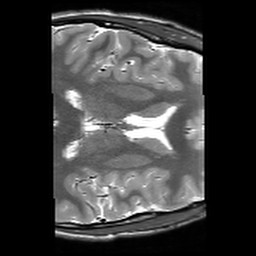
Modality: T2w
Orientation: axial
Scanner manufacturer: siemens
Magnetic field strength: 3 T
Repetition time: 10.64 s
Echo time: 0.05 s